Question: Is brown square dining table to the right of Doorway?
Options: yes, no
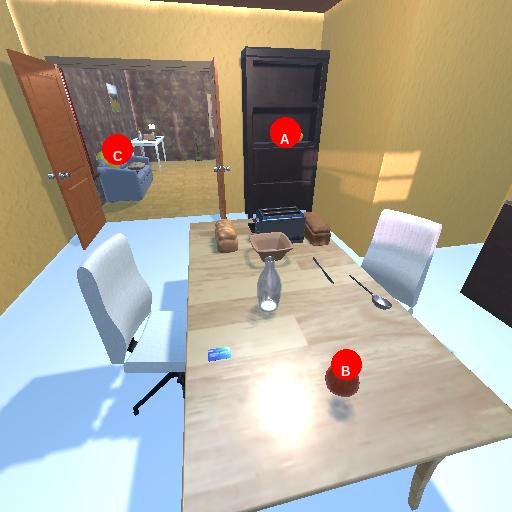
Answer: yes